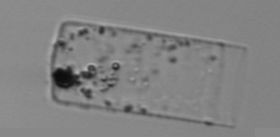
Label: Guinardia_flaccida